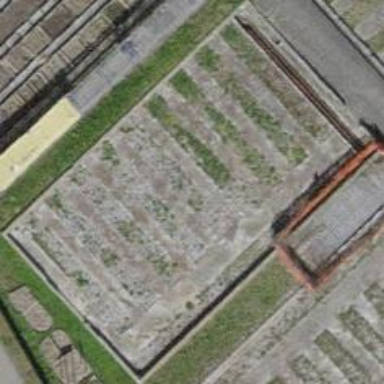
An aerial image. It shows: Greenhouse.